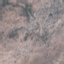
Land use / land cover: HerbaceousVegetation